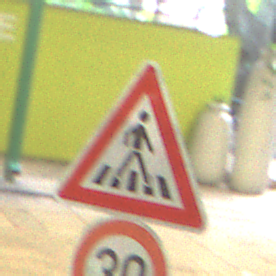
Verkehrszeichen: FussgaengerueberwegLinks
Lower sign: Geschwindigkeit30
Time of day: MorningAfternoon
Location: Roofed (Special)
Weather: NotSpecified
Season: NotSpecified
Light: Artificial